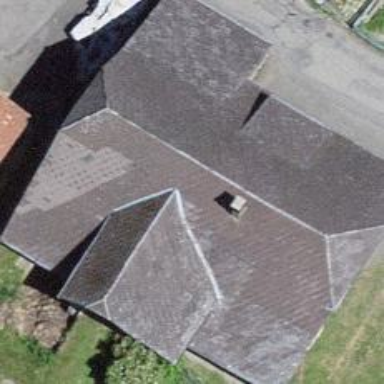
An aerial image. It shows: Farm building.